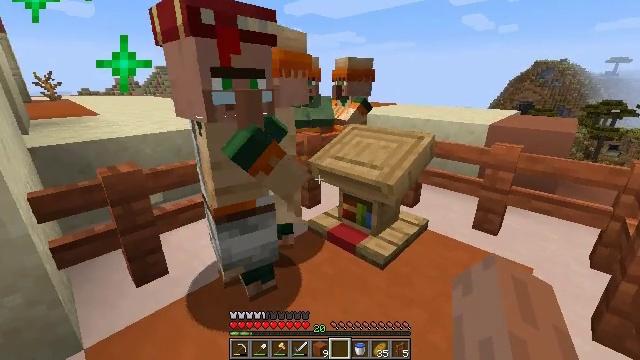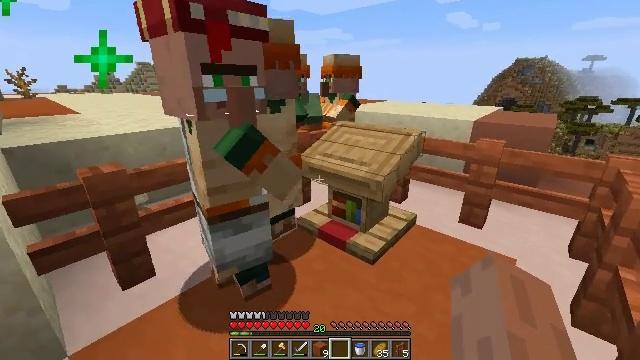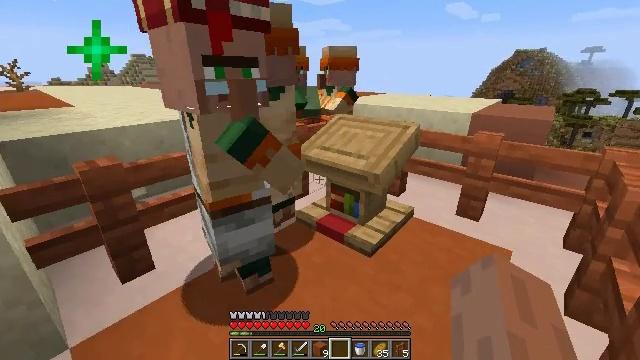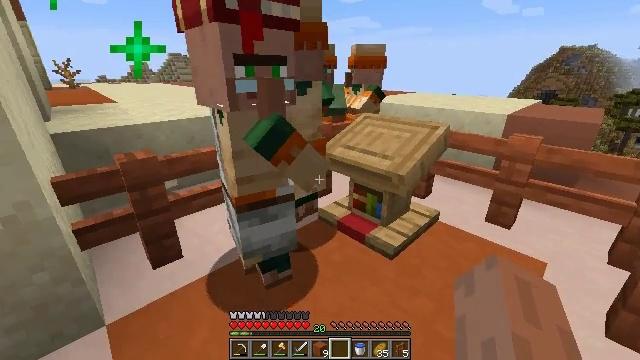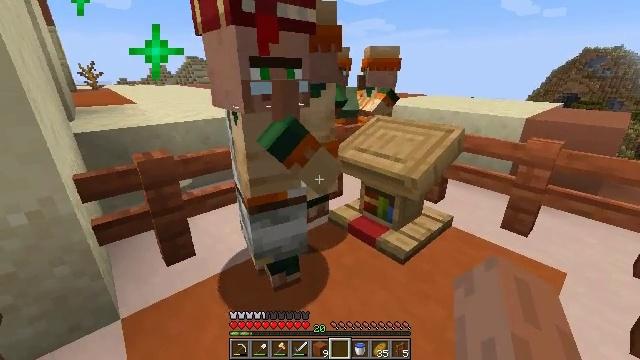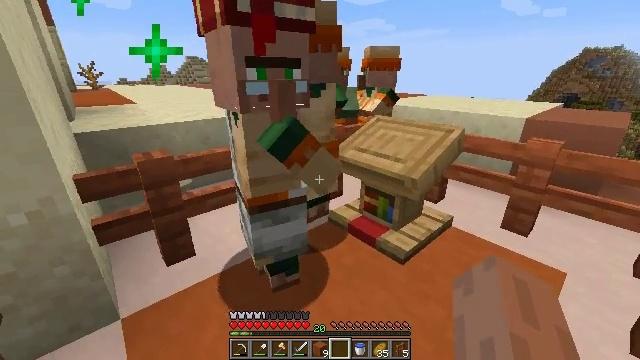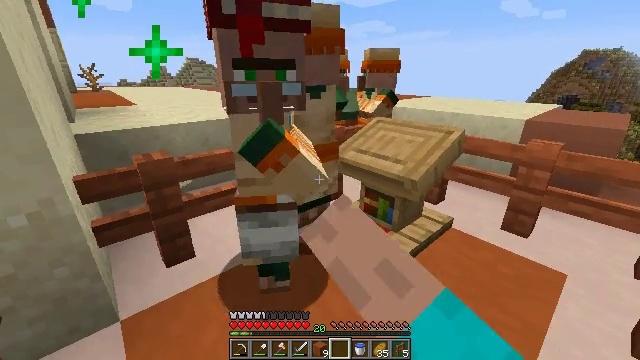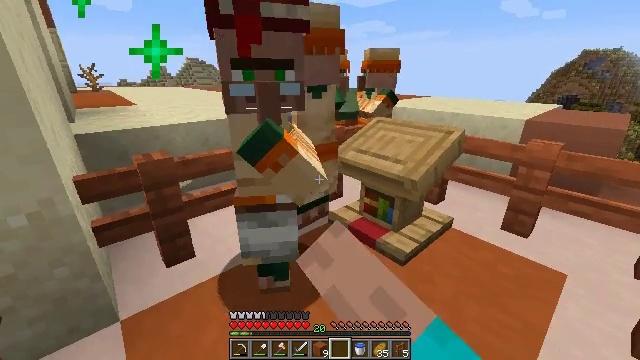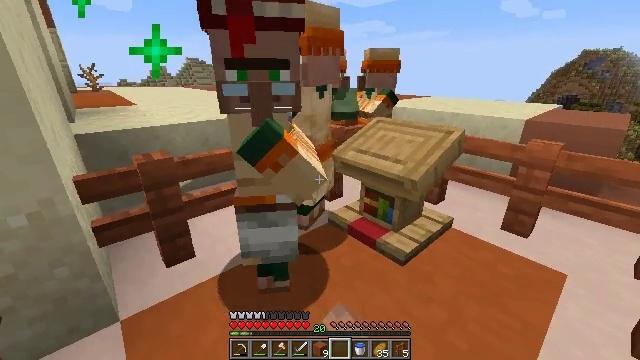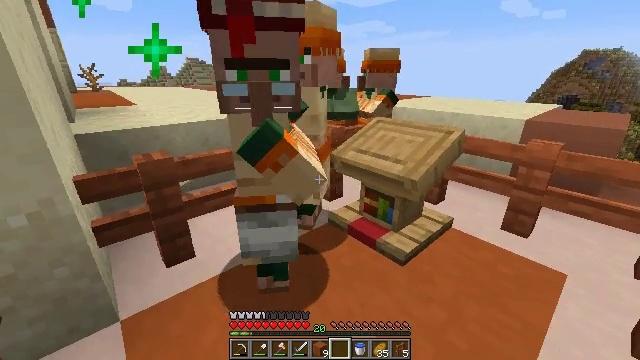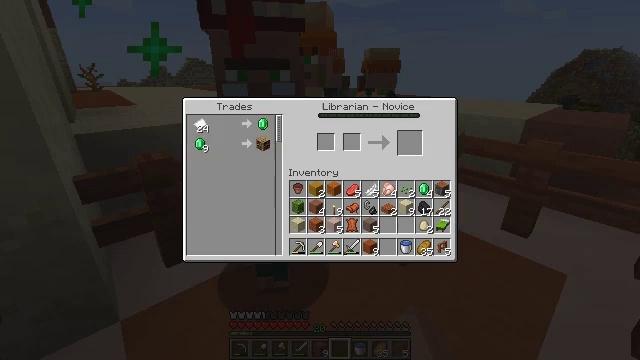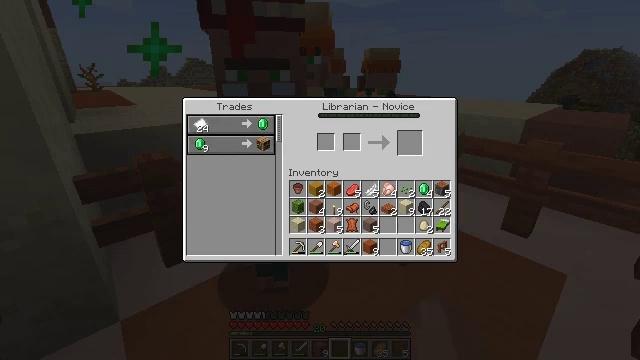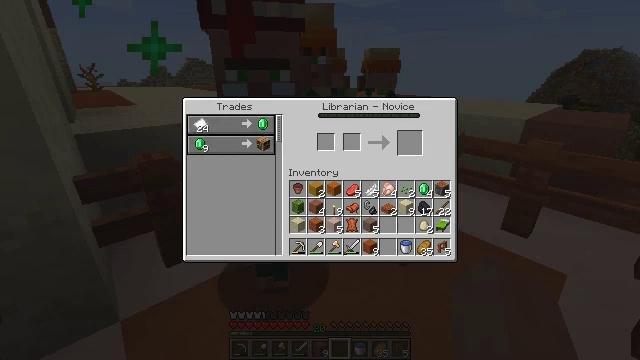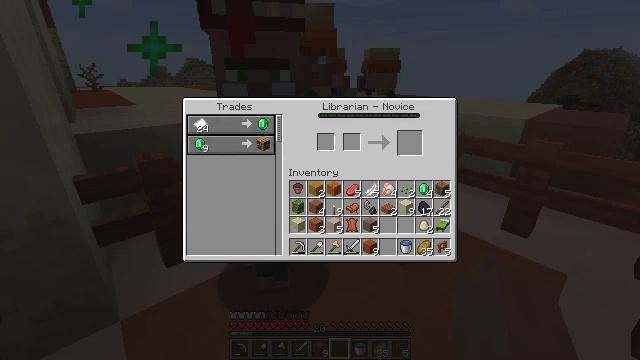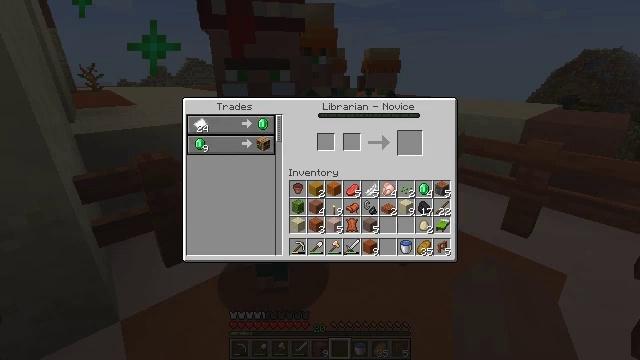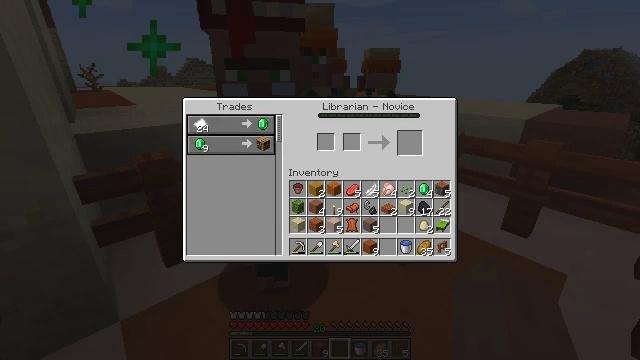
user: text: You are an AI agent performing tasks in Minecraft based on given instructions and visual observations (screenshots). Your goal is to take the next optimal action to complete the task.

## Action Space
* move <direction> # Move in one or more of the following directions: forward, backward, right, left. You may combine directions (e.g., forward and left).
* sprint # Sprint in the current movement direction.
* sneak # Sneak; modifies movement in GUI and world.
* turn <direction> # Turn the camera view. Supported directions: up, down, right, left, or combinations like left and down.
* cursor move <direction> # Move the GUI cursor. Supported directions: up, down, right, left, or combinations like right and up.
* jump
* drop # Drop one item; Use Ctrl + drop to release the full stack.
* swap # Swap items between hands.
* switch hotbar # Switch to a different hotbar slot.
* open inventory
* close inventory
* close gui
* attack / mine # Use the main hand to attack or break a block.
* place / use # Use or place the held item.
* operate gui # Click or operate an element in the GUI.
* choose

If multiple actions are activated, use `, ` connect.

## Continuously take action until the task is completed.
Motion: motion action
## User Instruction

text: Collect the lectern by destroying it.
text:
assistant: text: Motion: turn right
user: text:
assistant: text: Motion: turn down
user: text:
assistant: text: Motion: turn left
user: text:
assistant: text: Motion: turn left
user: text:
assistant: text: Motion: use / place
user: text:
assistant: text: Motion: use / place
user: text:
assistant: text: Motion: use / place
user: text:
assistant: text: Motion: use / place
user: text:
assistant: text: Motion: no_op
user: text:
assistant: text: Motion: open gui
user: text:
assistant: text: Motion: no_op
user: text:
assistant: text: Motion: no_op
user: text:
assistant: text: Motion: no_op
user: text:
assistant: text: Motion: no_op
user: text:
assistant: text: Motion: no_op
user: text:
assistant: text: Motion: no_op
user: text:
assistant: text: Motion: no_op
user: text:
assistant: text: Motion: cursor move left
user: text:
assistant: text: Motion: cursor move left and up
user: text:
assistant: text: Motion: no_op
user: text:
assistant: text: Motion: no_op
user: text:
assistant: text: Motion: no_op
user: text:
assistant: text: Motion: no_op
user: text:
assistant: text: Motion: no_op
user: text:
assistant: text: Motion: no_op
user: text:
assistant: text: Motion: no_op
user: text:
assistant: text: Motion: no_op
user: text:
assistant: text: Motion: no_op
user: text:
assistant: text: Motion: turn right, close gui
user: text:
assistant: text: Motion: turn right and down